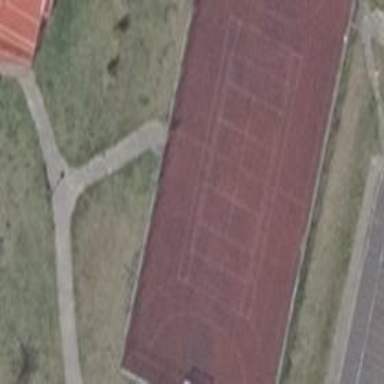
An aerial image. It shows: Handball pitch for leisure and sports activities.